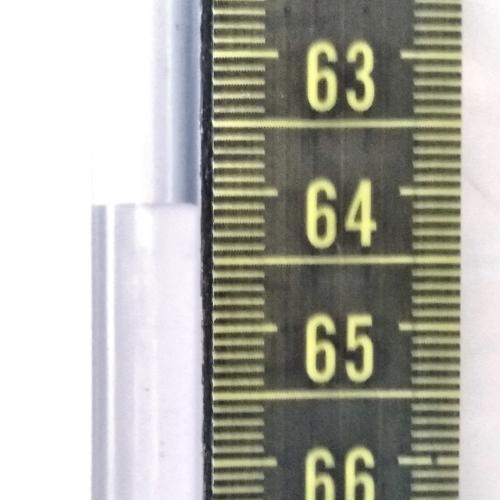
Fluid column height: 64.1 cm